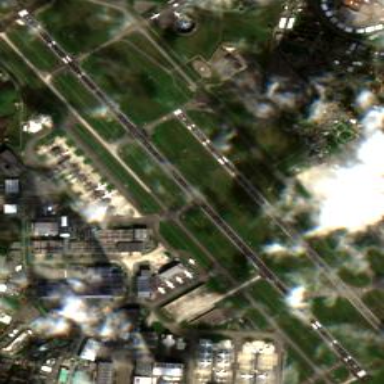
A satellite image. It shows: Asphalt runway at airport.